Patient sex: M
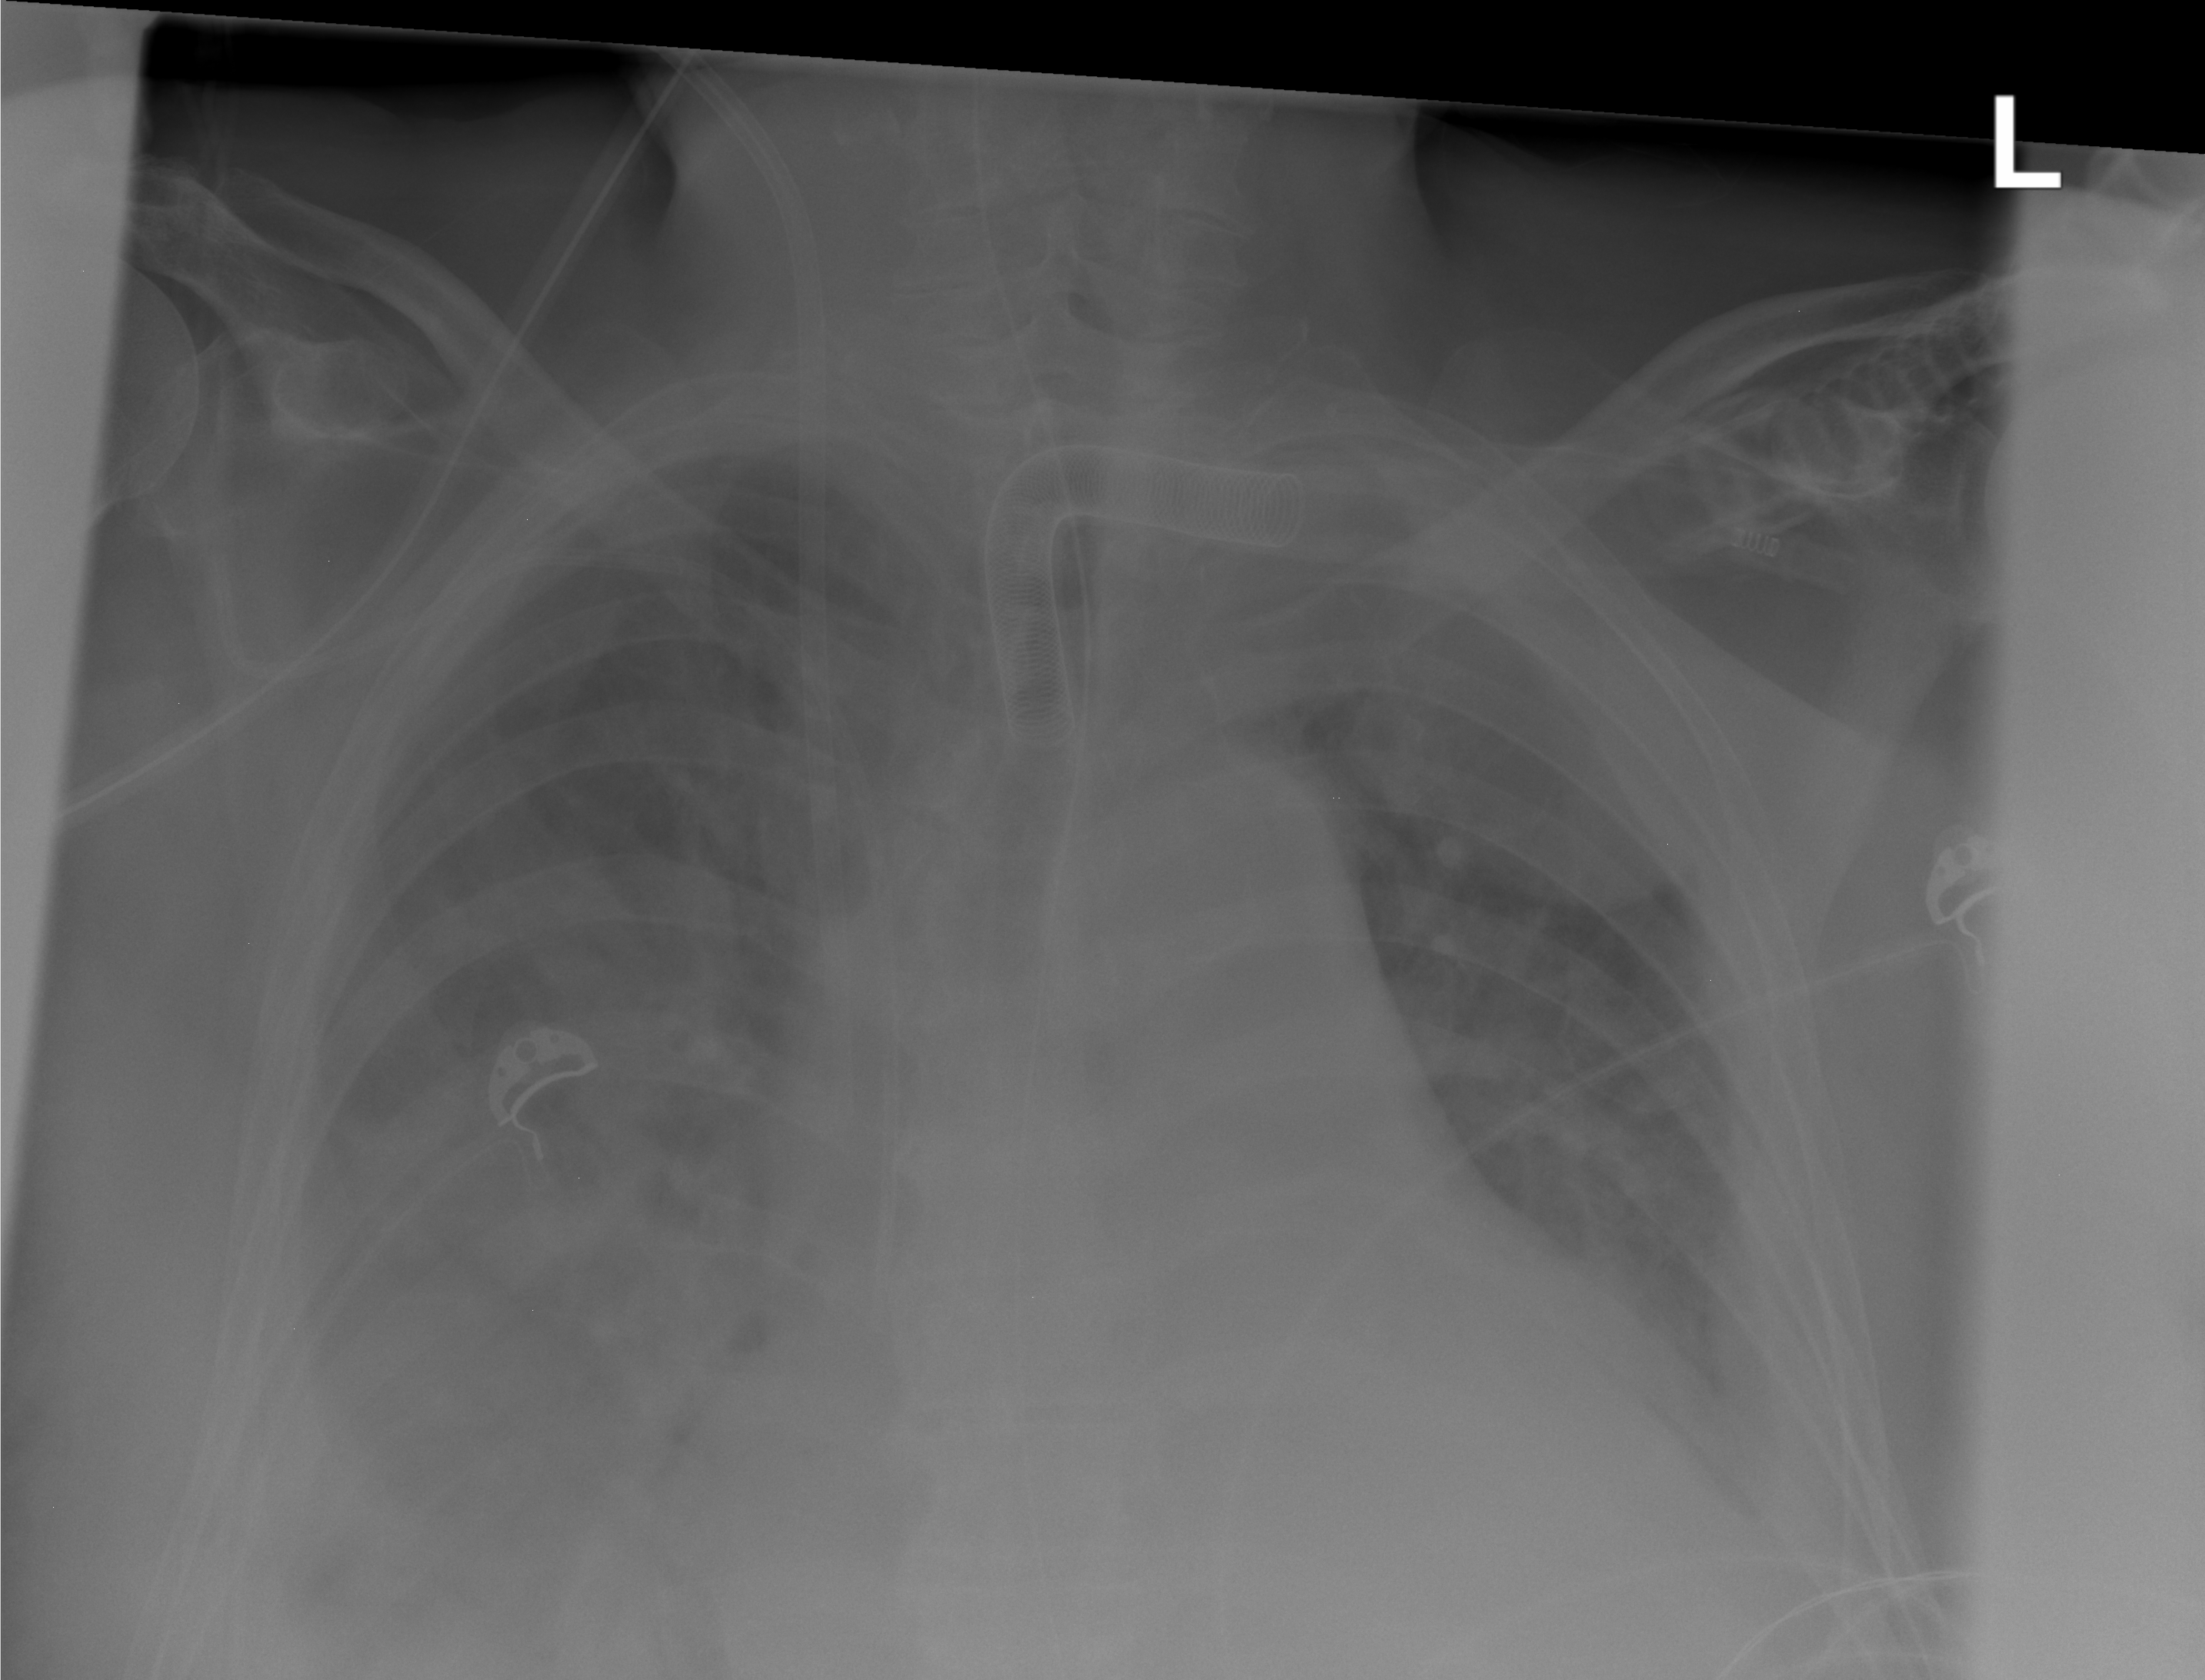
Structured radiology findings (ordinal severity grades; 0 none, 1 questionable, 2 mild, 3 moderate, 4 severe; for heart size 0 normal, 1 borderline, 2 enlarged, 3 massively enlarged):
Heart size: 3
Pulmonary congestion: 2
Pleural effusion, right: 2
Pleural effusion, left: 3
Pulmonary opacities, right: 3
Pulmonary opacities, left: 3
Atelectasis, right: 3
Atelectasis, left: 0